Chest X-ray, AP view. Patient: 62 years old, sex F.
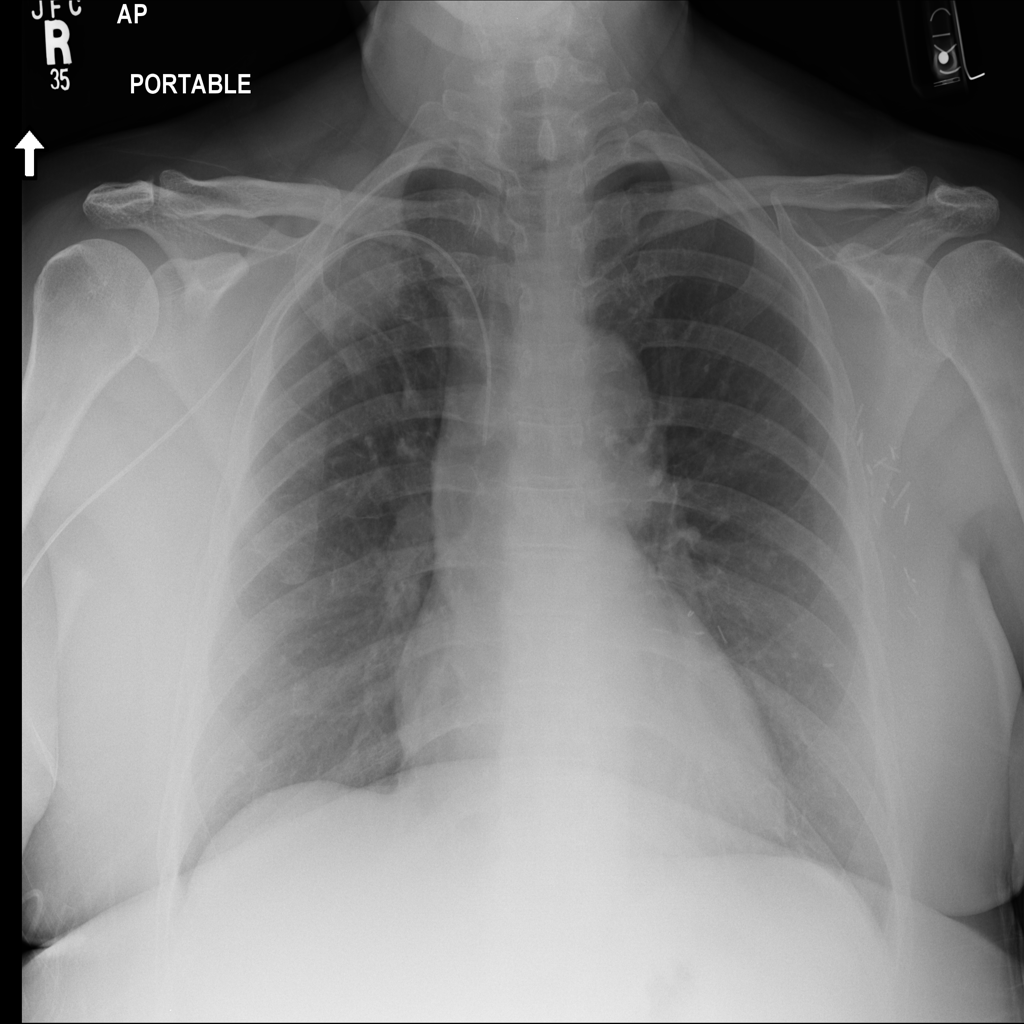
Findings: Mass